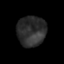
Tissue: lung
Cell type: Epithelial cells
Senescence score: 0.2387
Nuclear area (px): 855
Mean DAPI intensity: 45.964